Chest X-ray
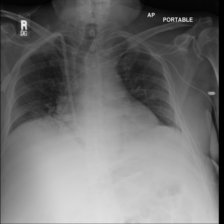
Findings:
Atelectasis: negative
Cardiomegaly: negative
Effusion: negative
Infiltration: negative
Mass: negative
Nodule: negative
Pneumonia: negative
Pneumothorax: negative
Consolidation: negative
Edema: negative
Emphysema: negative
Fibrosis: negative
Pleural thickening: negative
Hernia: negative